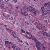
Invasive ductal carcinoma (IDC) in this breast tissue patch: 0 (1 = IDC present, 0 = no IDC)